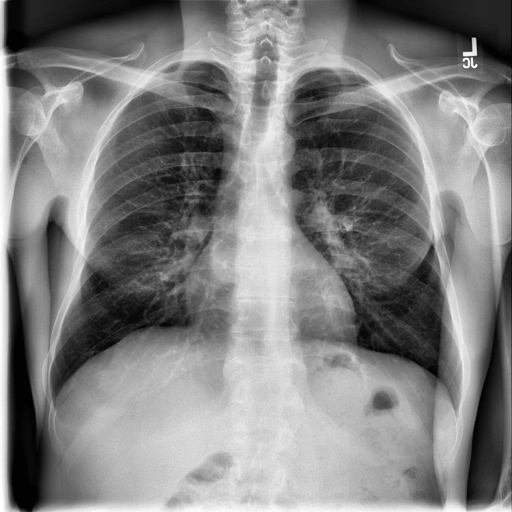
Finding: NORMAL